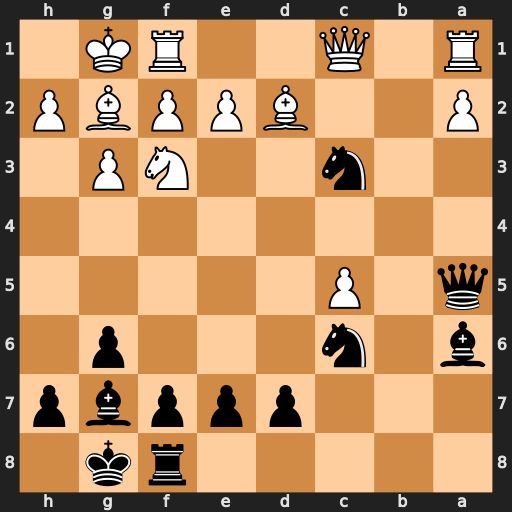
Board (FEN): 5rk1/3pppbp/b1n3p1/q1P5/8/2n2NP1/P2BPPBP/R1Q2RK1
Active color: b
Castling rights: -
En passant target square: -
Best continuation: Nxe2+ Kh1 Nxc1 Bxa5 Bxf1